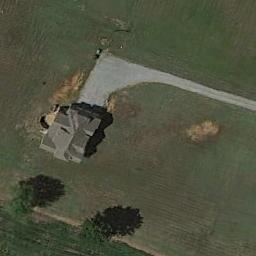
Label: residential